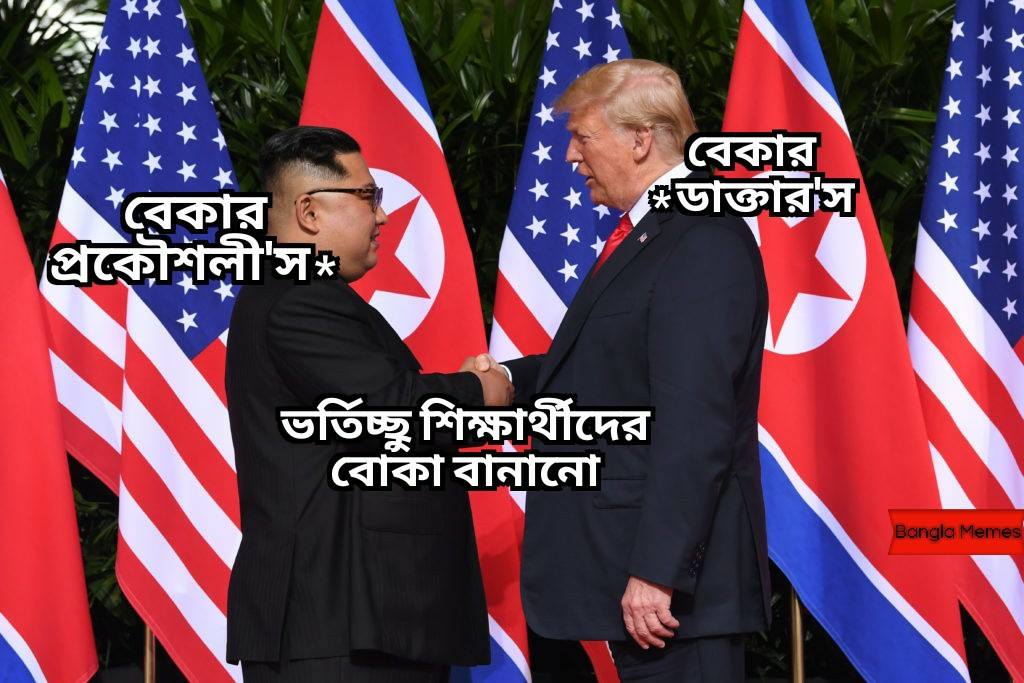
Caption: বেকার প্রকৌশলী'স*    বেকার *ডাক্তার'স     ভর্তিচ্ছু শিক্ষার্থীদের বোকা বানানো
Label: non-hate